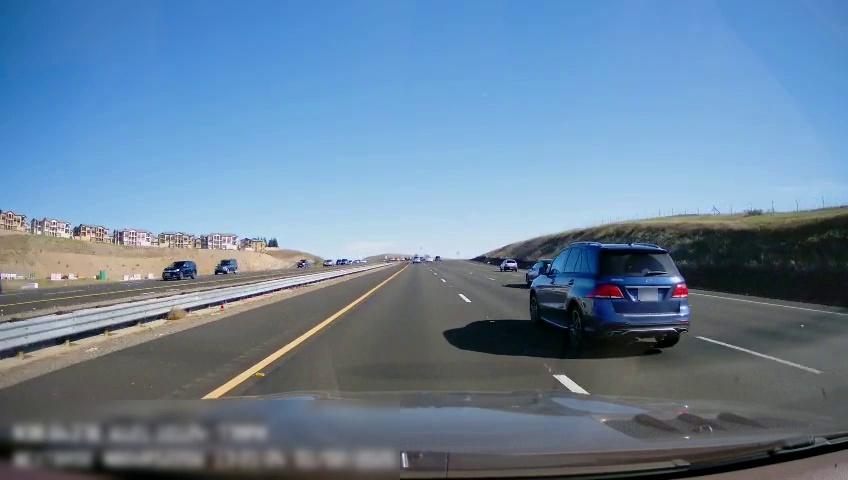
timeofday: Day
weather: Sunny
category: Drivable Space
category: Drivable Space
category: Vehicles | Car
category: Vehicles | Car
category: Vehicles | SUV
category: Vehicles | SUV
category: Vehicles | SUV
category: Vehicles | SUV
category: Vehicles | SUV
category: Lanes | Current Lane
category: Lanes | Current Lane
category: Lanes | Alternate Lane
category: Lanes | Alternate Lane
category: Lanes | Alternate Lane
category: Lanes | Opposite Lane
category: Lanes | Opposite Lane
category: Lanes | Opposite Lane